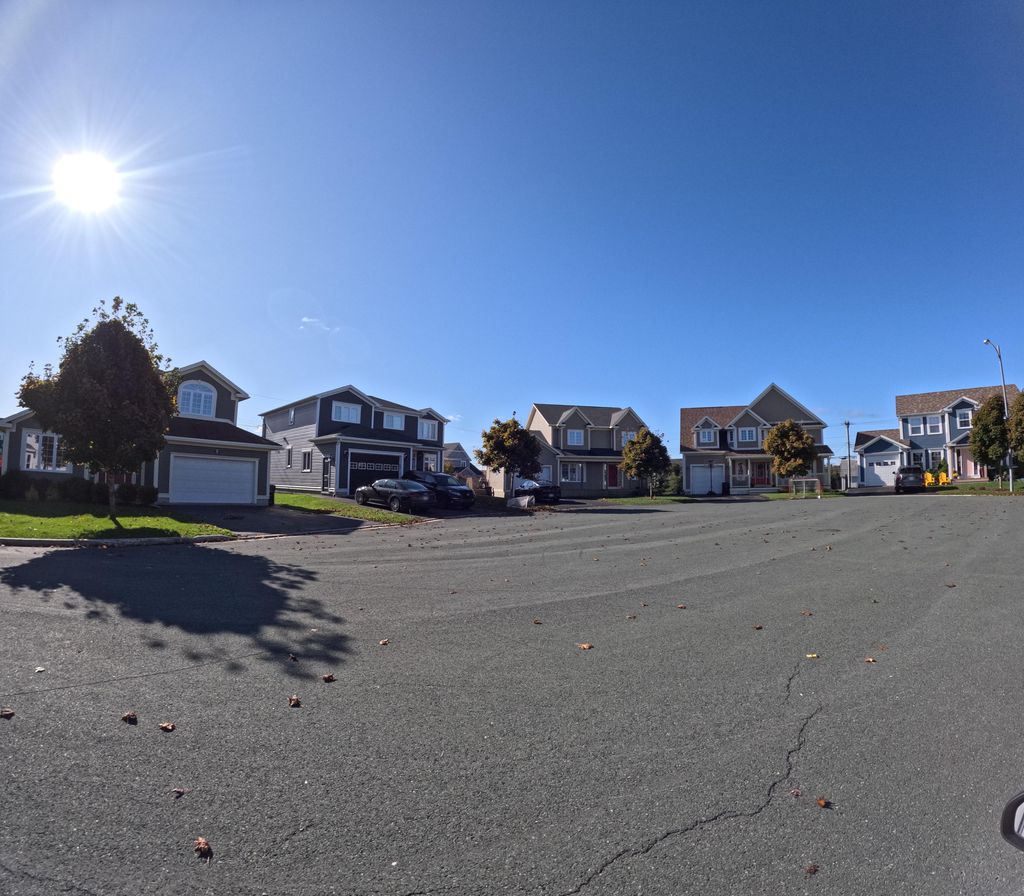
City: st_johns